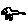
Label: cat